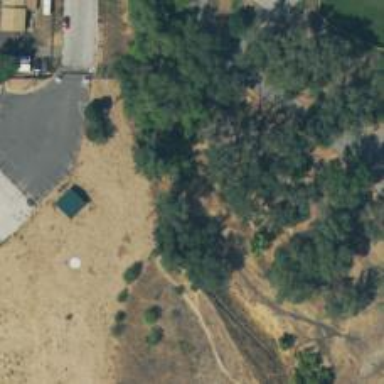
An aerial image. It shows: Disc golf basket.